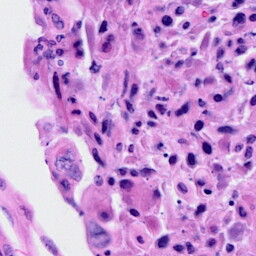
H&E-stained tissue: Cervix